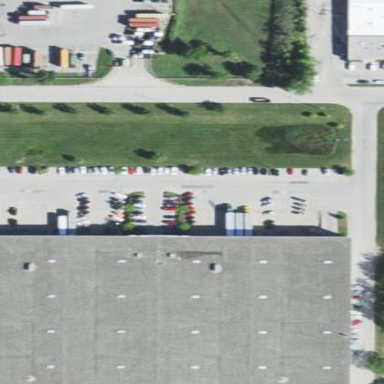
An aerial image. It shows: Industrial building.